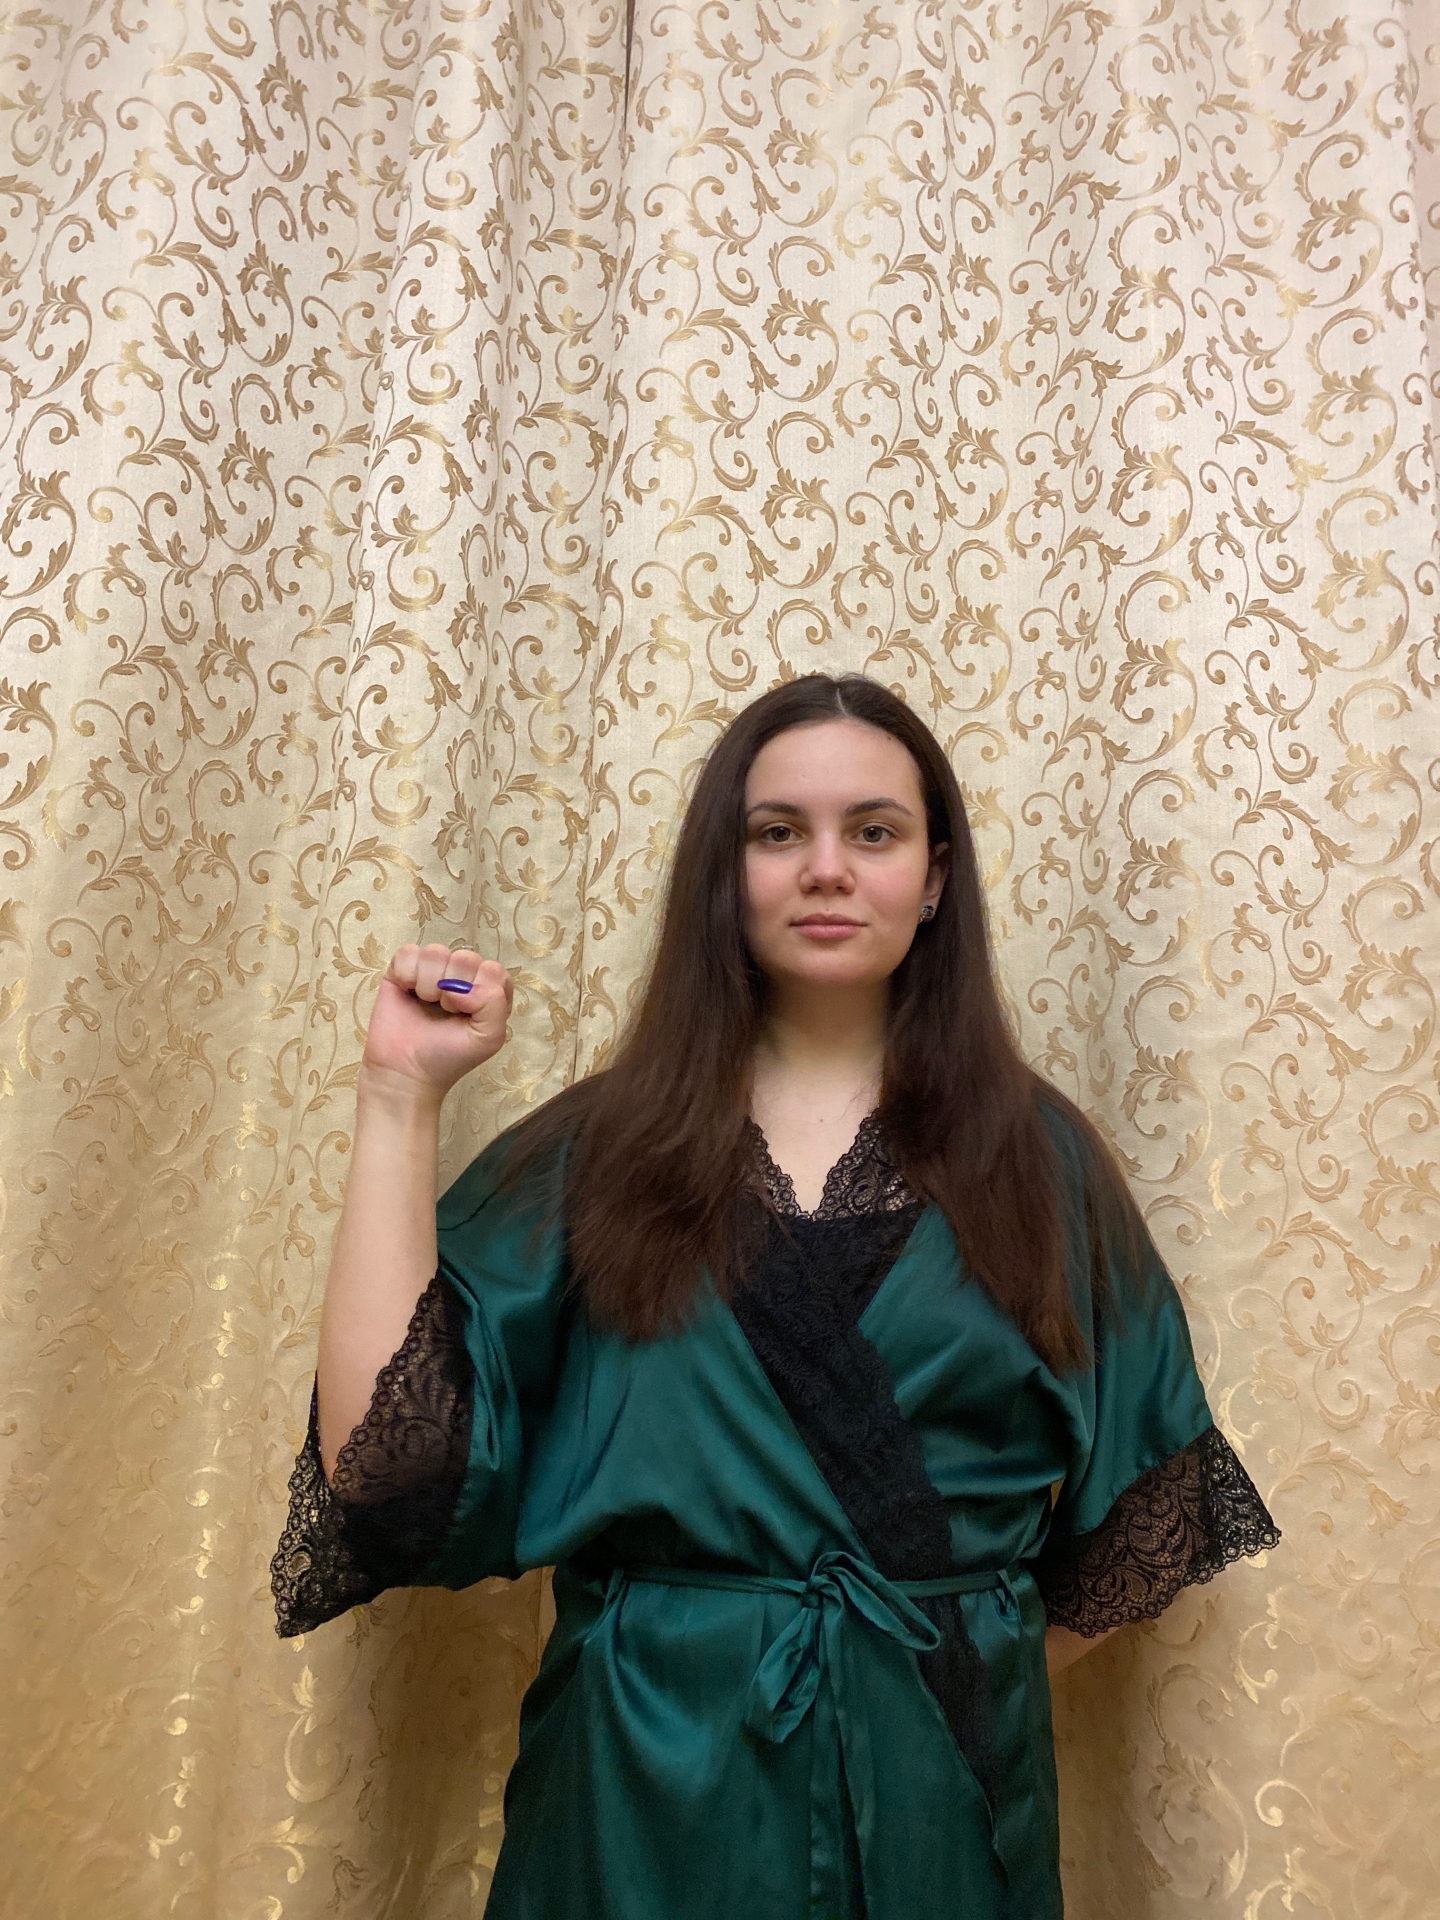
Label: clear